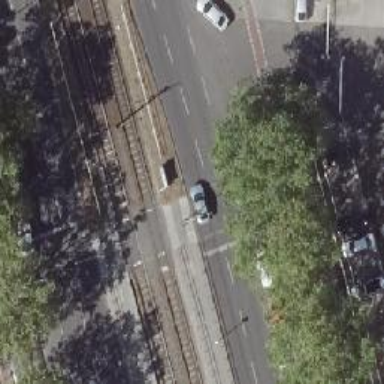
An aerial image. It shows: Road with traffic signals.